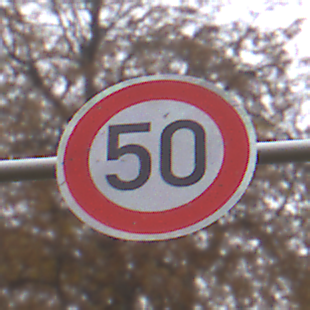
Verkehrszeichen: Geschwindigkeit50
Umgebung: Outdoor, Nature
Tageszeit: MorningAfternoon
Wetter: Overcast
Licht: Natural
Jahreszeit: Autumn
Kontrast: LowContrast